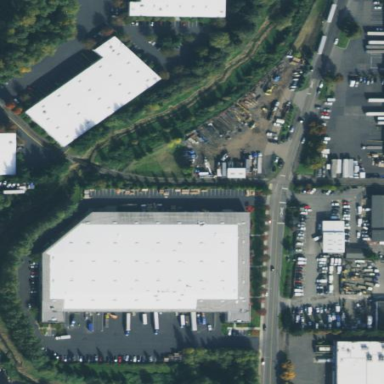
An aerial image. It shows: Commercial area.